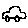
Label: car